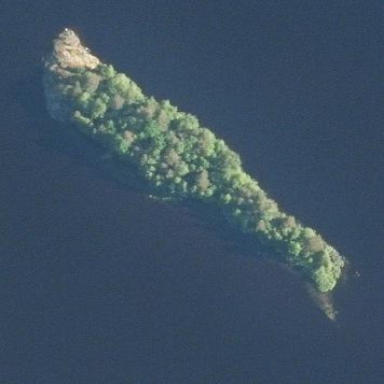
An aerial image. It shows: Islet.